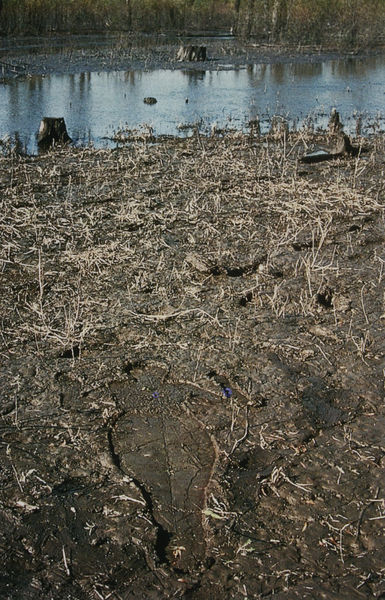
Titel: Silueta-Werke in Iowa
Künstler: Ana Mendieta
Schlagwörter: baum, blau, himmel, wasser, fluss, landschaft, ufer, äste, braun, frau, wiese, natur, spiegelung, gewässer, hochwasser, figur, person, wald, pfütze, lehm, hecke, rand, reflexion, foto, fotografie, schmutz, schlamm, sumpf, kunst, moor, dreck, morast, abdruck, baumstumpf, matsch, epfütz